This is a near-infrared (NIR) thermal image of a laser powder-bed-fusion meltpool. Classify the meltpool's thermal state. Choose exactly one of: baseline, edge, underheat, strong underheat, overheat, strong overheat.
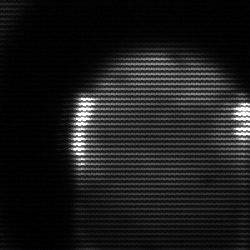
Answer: edge